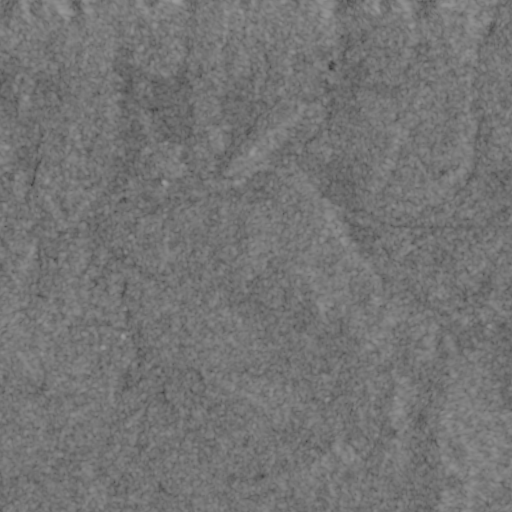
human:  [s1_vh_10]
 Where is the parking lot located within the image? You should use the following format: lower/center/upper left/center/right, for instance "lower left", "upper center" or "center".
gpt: The parking lot is located in the upper right of the image.
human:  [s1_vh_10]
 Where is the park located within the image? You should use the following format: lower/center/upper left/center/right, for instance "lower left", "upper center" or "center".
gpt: There is no park in the image.

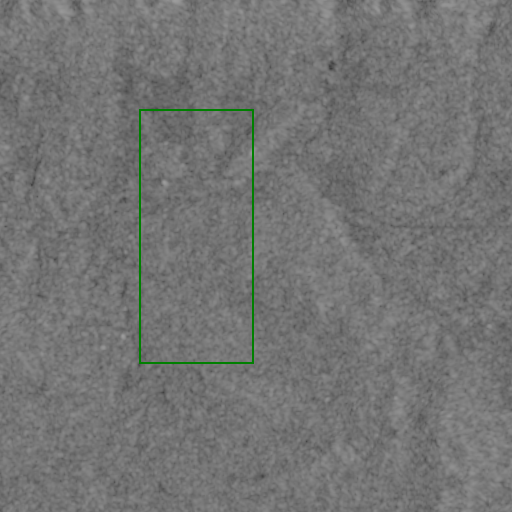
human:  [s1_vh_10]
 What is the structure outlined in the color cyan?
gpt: There is no cyan outline.
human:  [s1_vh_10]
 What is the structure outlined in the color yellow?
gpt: There is no structure outlined in yellow.